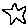
Label: star